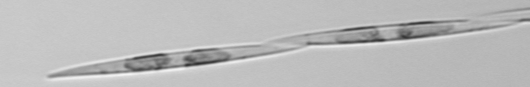
Label: Pseudo-nitzschia